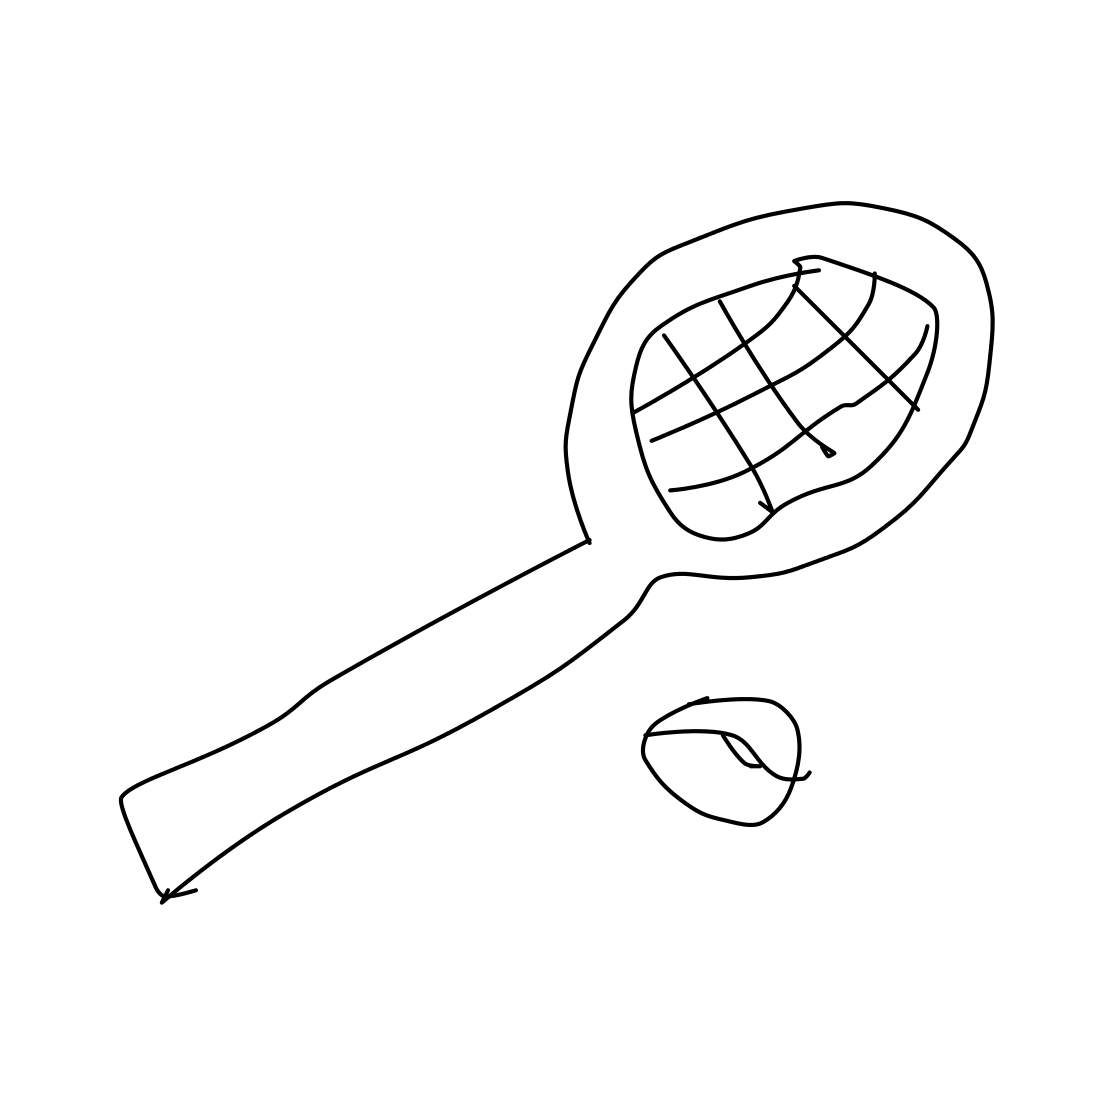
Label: tennis-racket